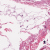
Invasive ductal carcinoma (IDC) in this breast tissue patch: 0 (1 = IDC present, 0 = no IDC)